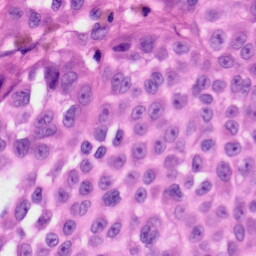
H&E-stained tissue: Skin